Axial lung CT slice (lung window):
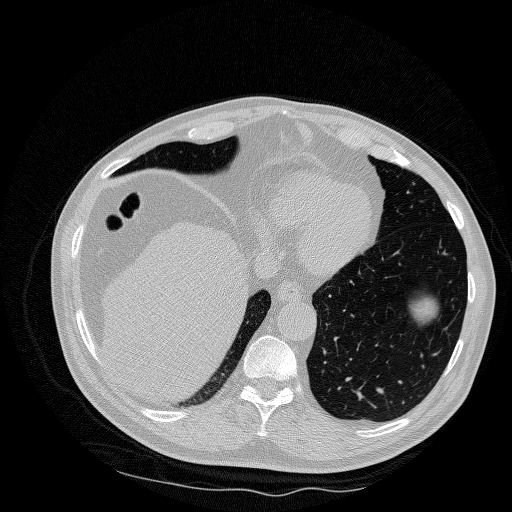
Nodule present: no